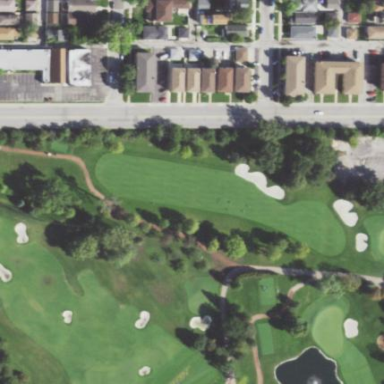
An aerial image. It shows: Well-maintained grassy area designated as golf fairway for the sport of golf. The grass is neatly mown.